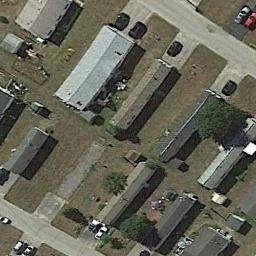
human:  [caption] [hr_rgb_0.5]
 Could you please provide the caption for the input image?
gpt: The mobile home park has some mobile homes and trees on the grass .

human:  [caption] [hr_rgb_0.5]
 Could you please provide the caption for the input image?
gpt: There are three rows of mobile homes .

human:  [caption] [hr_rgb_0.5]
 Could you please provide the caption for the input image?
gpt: The mobile home park is on the grass next to the road .

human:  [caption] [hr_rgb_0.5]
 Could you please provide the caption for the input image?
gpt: Many buildings are in the mobile home park .

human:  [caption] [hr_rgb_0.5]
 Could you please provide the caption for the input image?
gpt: There are some buildings on a brown lawn in the mobile home park .